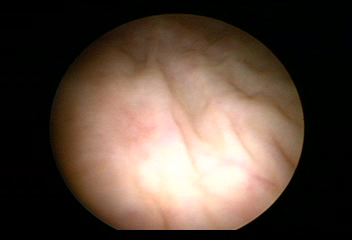
Modality: WLC
Class: Normal mucosa
Bladder cancer association: No